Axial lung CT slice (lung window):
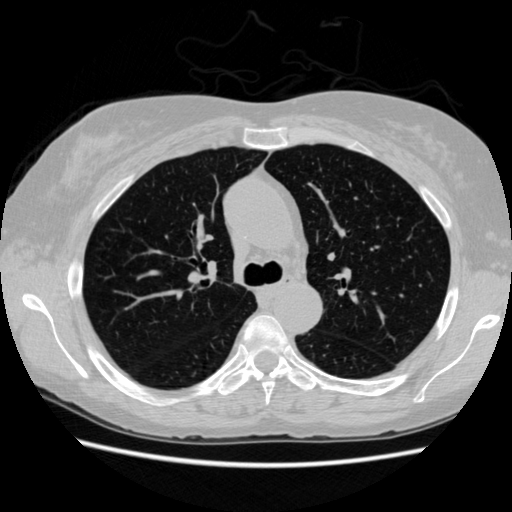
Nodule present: no